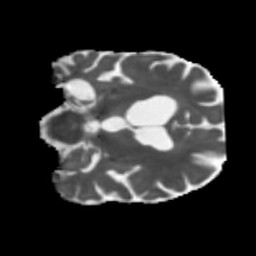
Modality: MD
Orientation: coronal
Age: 75
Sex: male
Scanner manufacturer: siemens
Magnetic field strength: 3 T
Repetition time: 5.47 s
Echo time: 0.0854 s